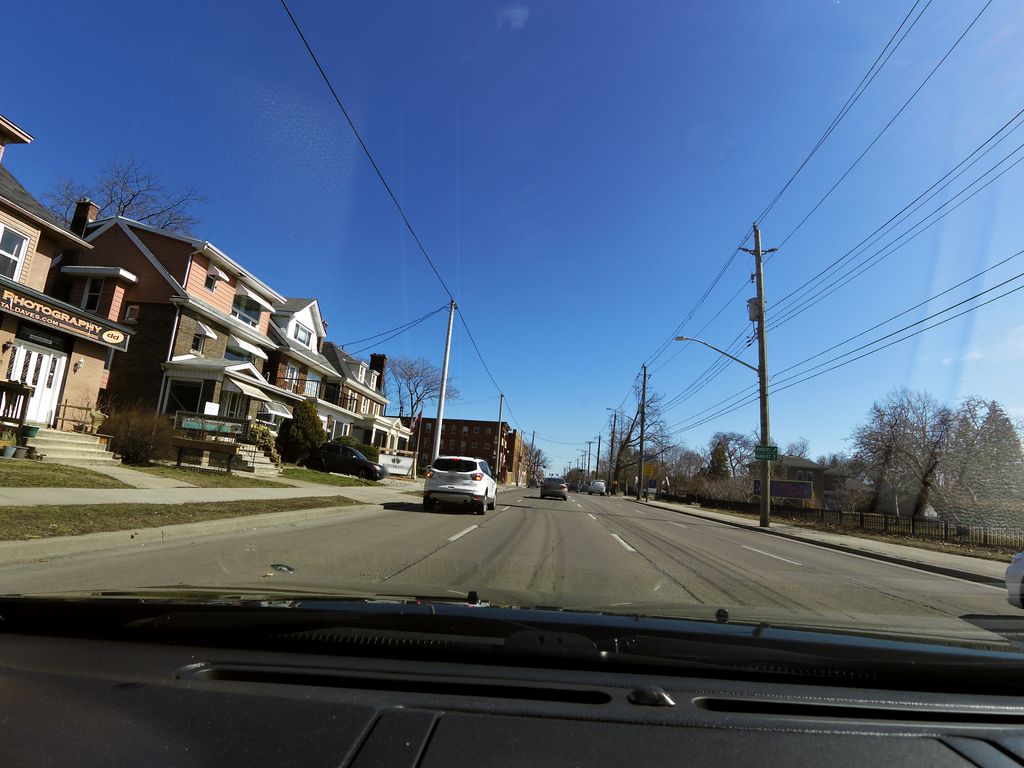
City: hamilton